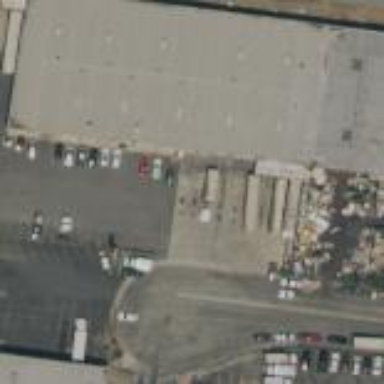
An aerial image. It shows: Warehouse.